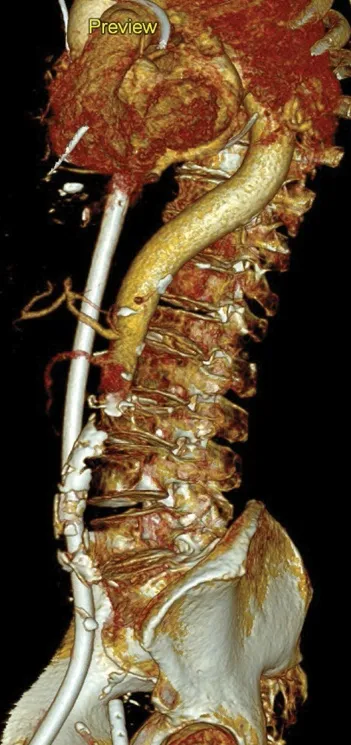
3D reconstruction of the watershed zone at the level of the superior mesenteric artery (SMA).
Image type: radiology (ct)